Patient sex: M
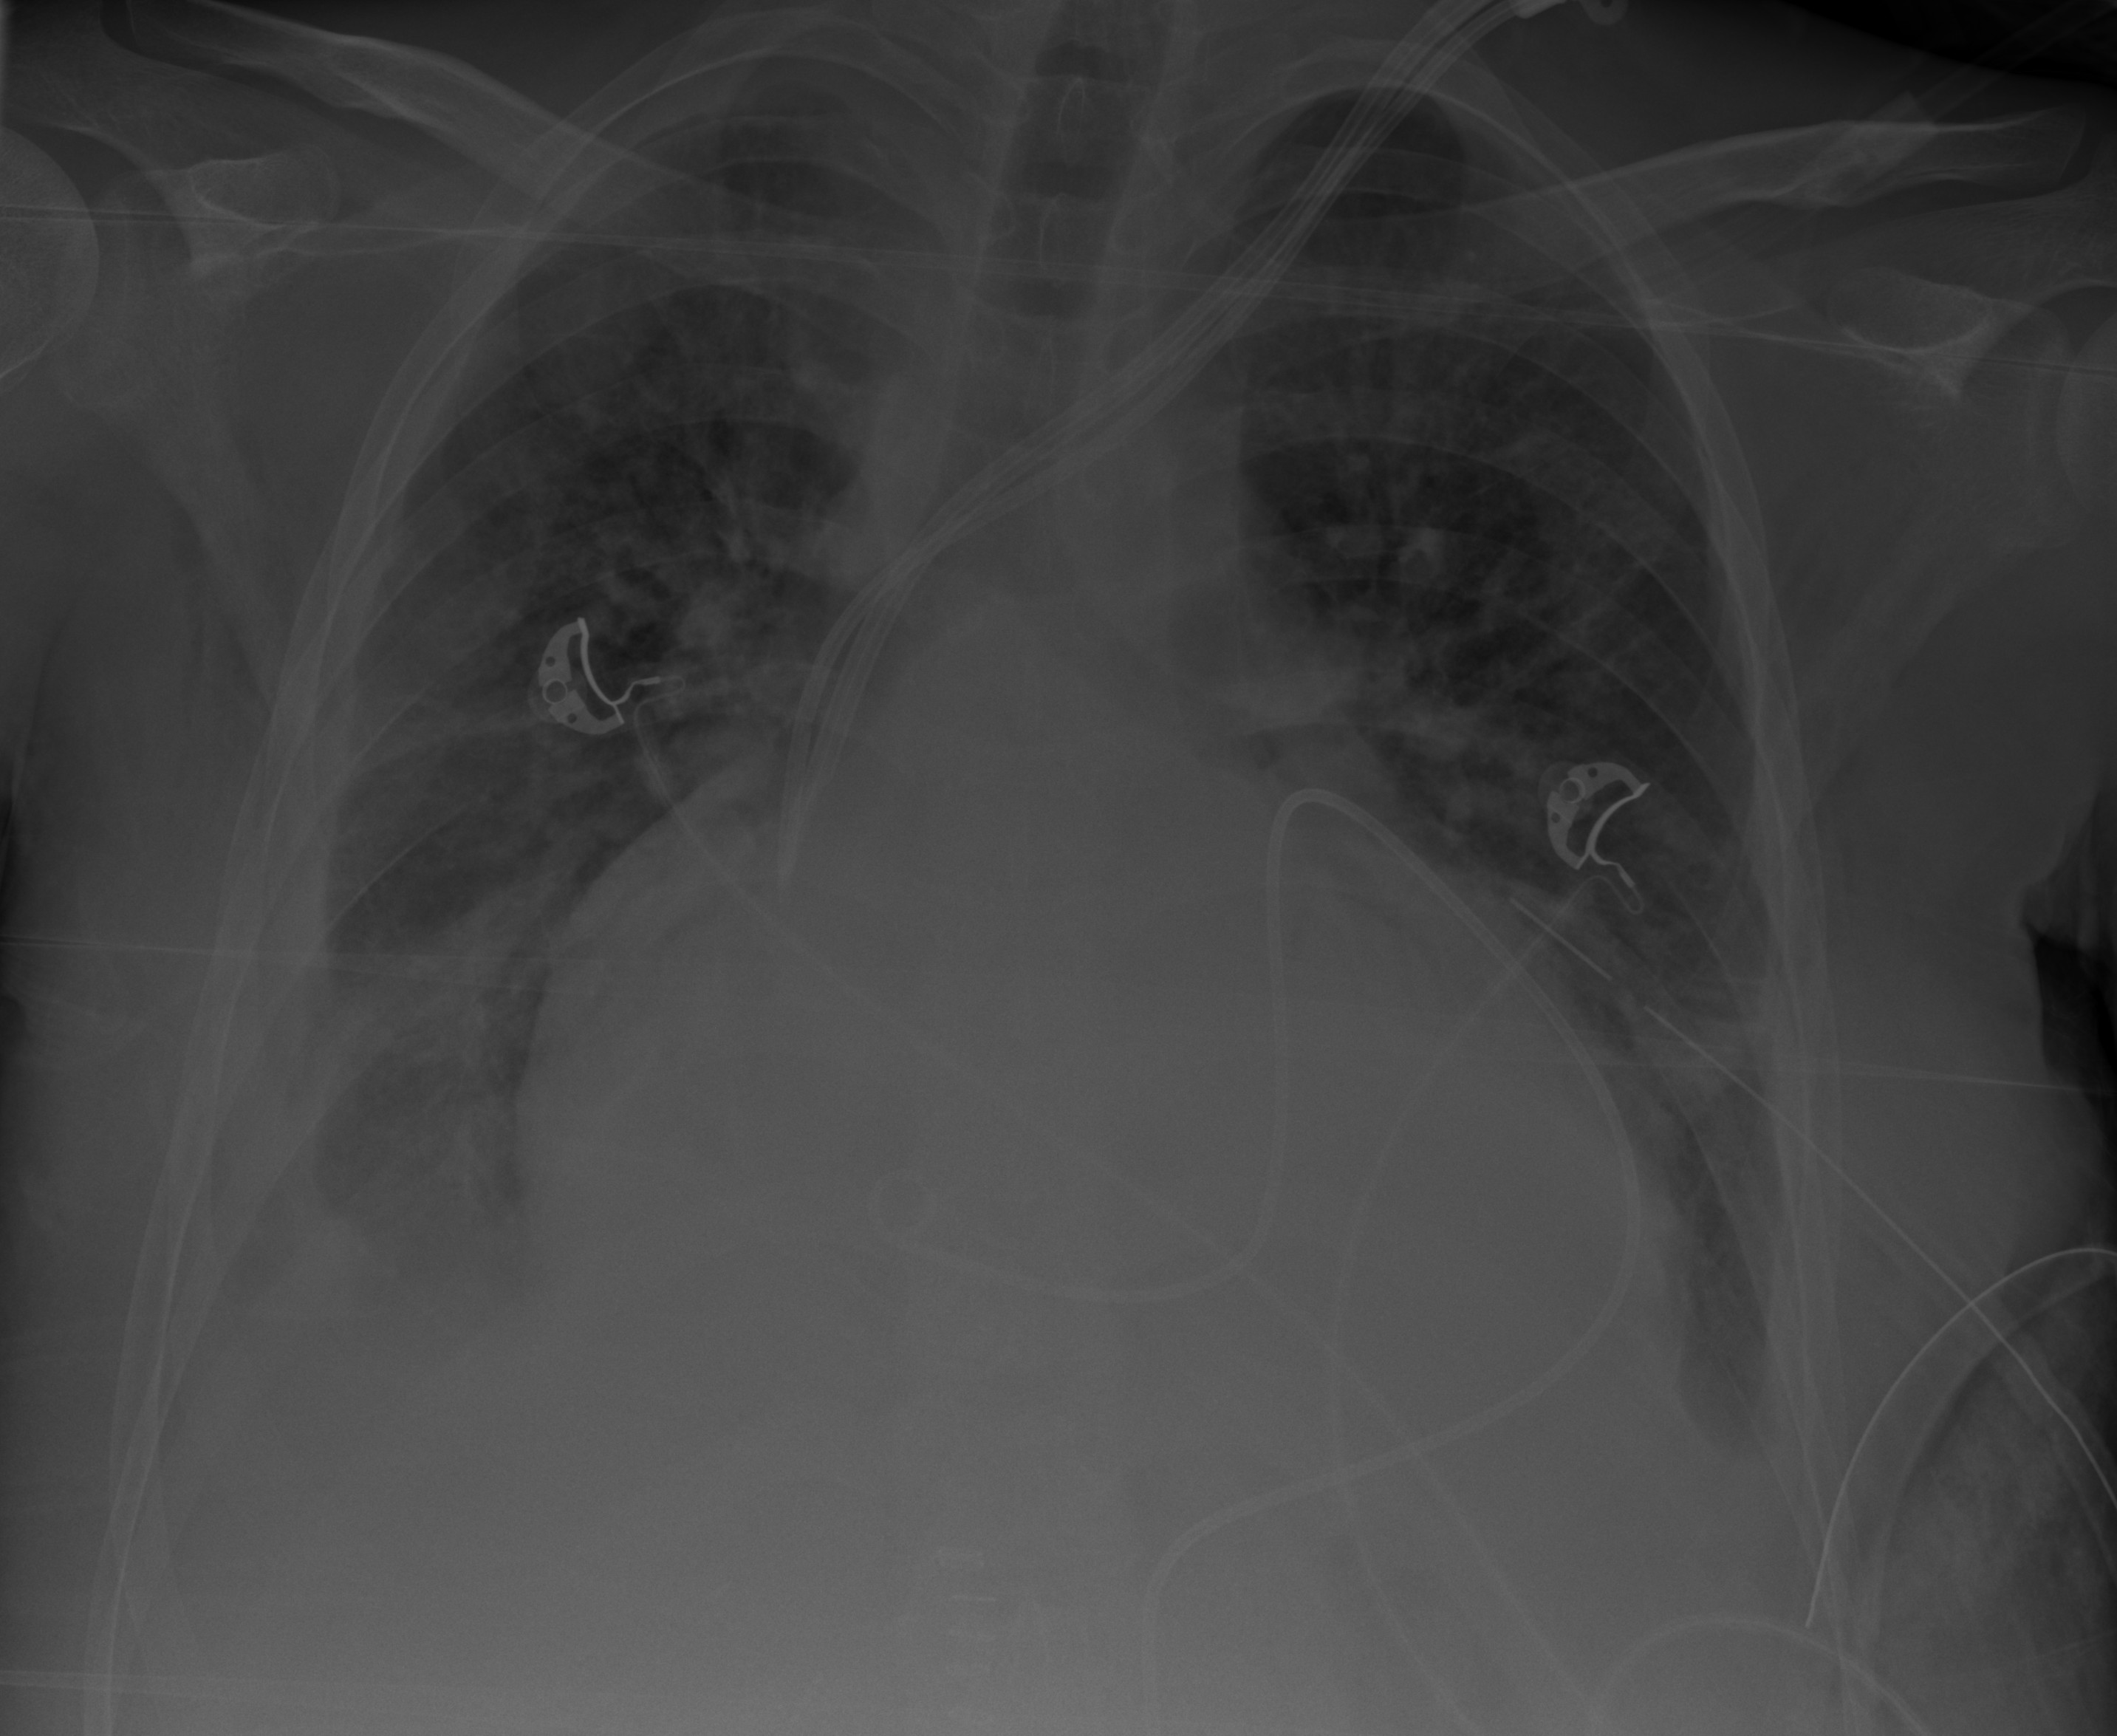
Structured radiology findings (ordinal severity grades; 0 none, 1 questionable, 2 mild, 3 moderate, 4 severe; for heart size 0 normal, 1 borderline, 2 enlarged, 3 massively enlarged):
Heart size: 3
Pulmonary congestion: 3
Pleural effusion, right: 3
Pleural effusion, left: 2
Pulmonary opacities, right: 3
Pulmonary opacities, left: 2
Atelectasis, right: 3
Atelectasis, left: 3